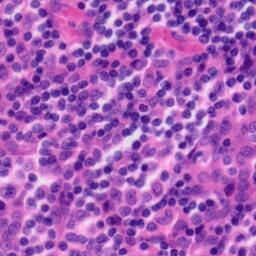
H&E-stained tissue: Tonsil